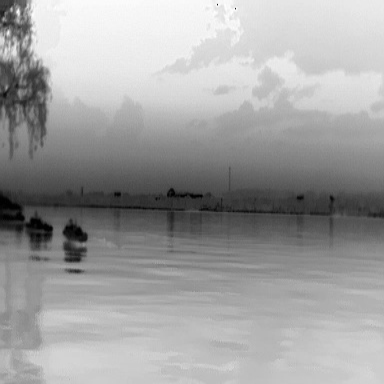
There are two warships in the infrared image.